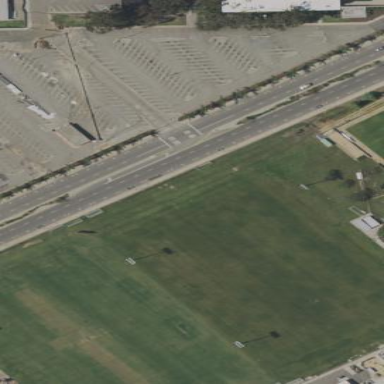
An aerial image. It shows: Soccer pitch with grass surface for leisure and sports.